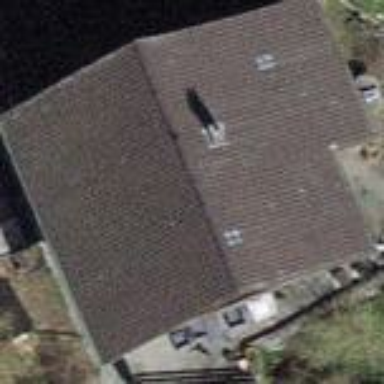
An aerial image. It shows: Building with tiled roof.